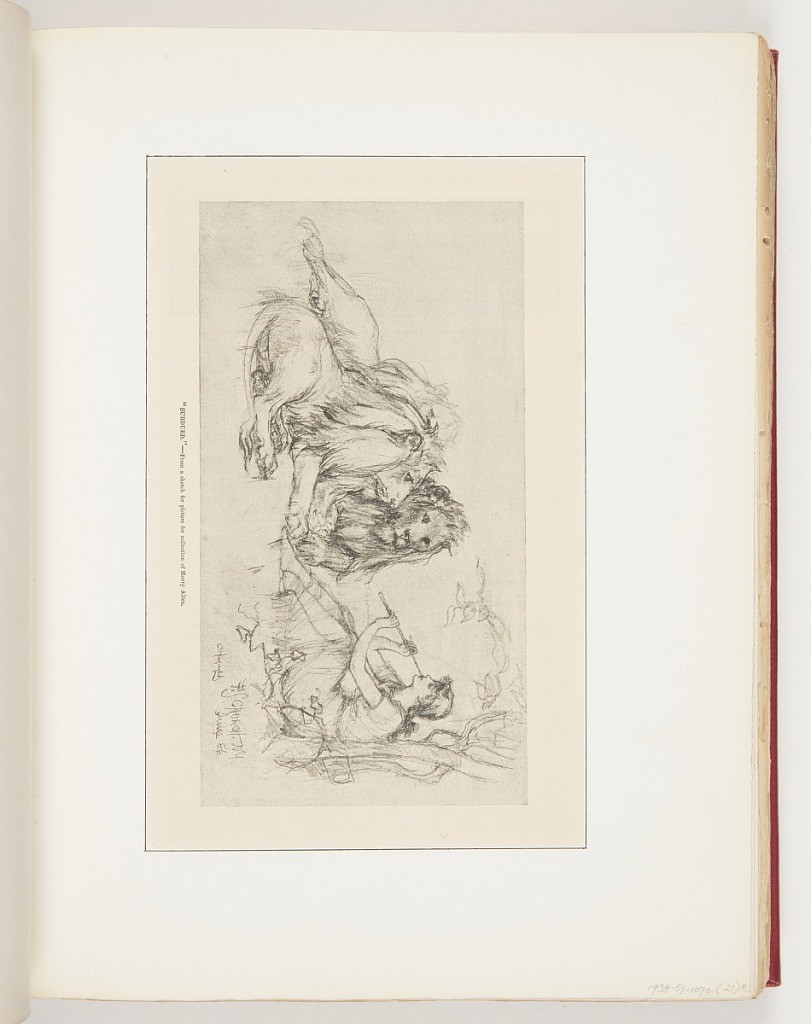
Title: Subdued, Illustration for Harper’s New Monthly Magazine (LXXVIII, No. CCCCLXIII, December 1888, p. 55)
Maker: Frederick Stuart Church, American, 1842–1924
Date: December 1888
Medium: Printed in black ink on paper
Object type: Ephemera
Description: On the left, three lions laying on ground facing right. On the right, profile view of girl sitting and playing a flute, leaning against a tree.